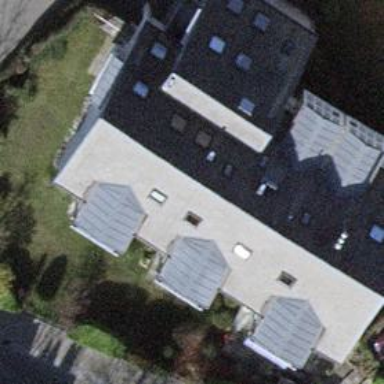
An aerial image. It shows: Building with tile roof.